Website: home-depot
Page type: account-dashboard
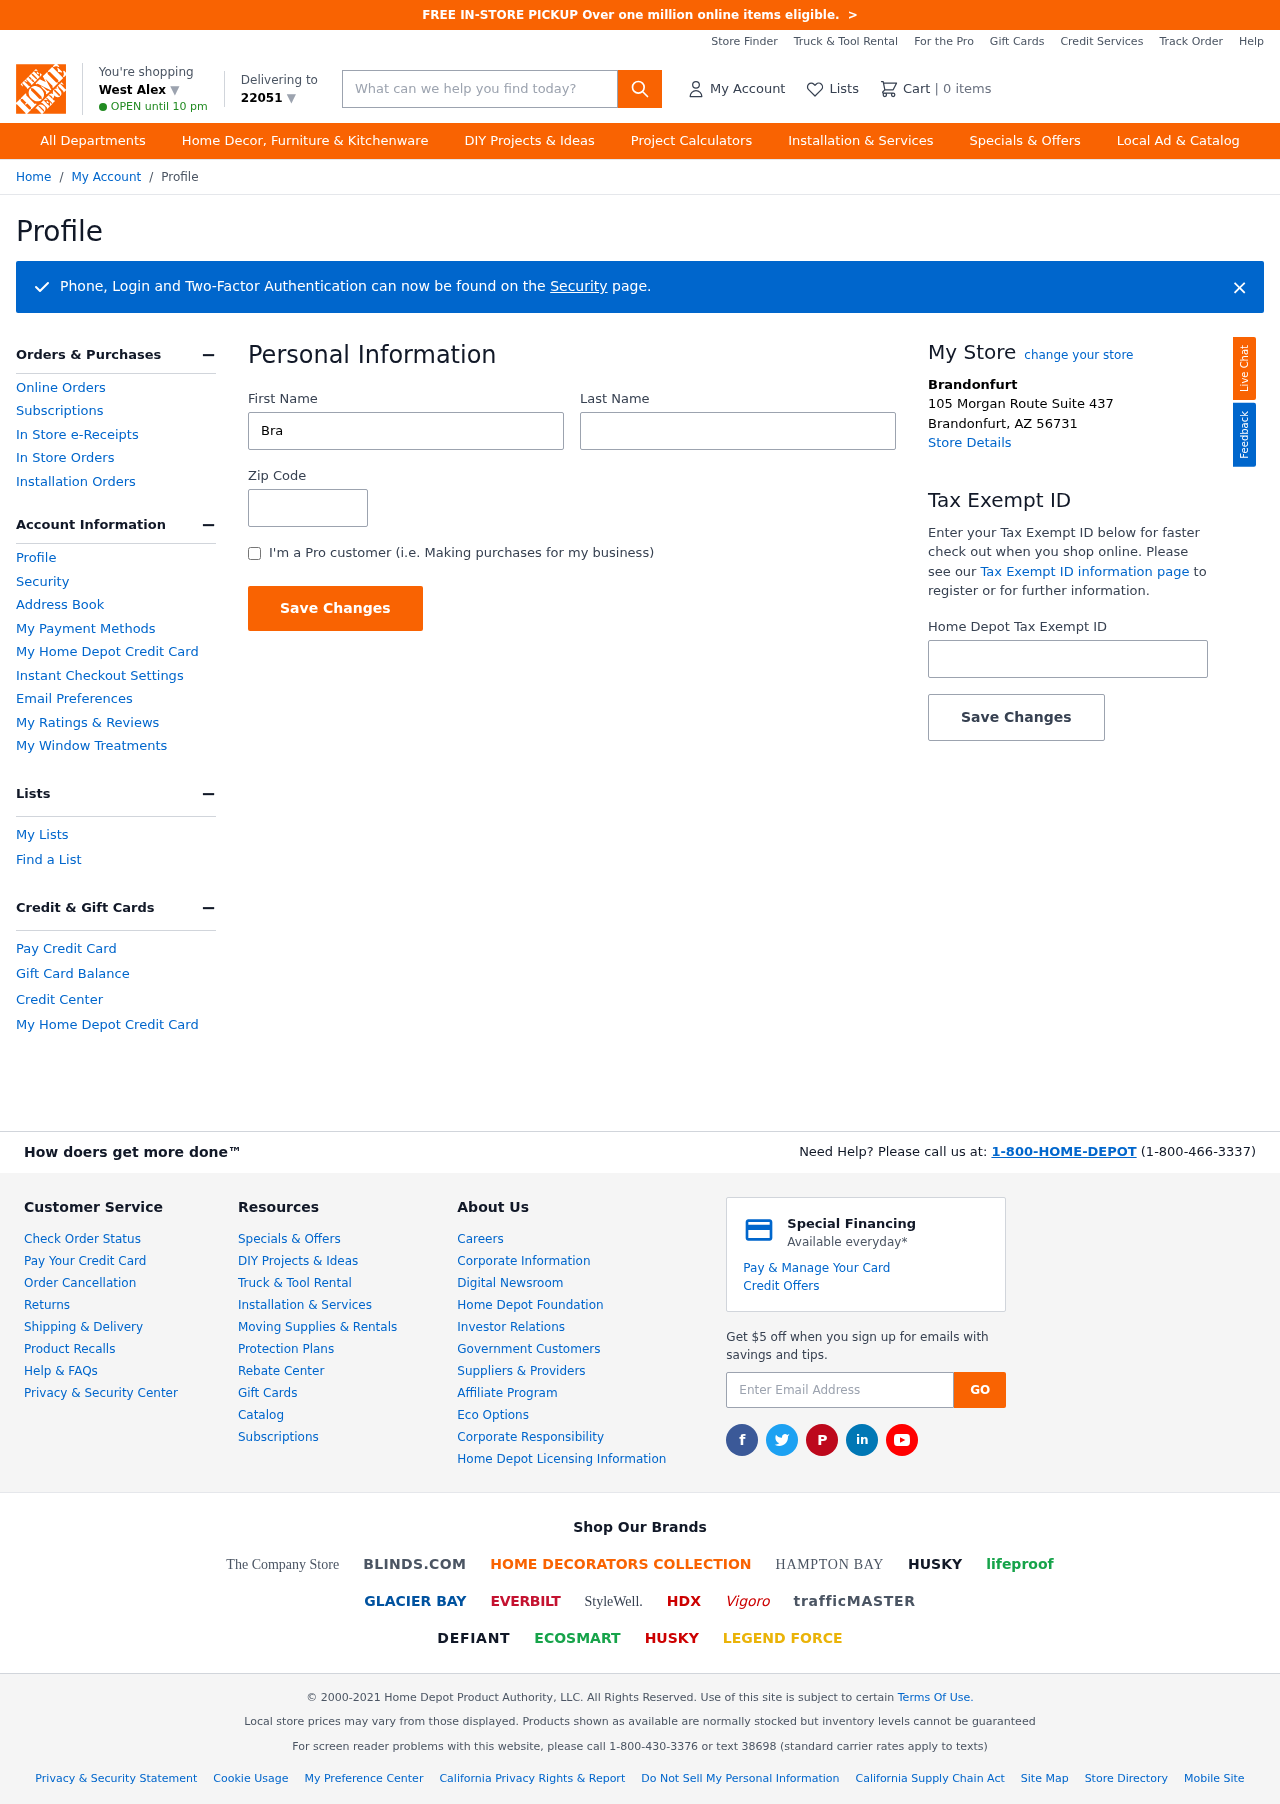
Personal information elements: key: PII_CITY
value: West Alex ▼
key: PII_FIRSTNAME
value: Brandy
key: PII_LASTNAME
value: Sellers
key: PII_LOCATION1_CITY
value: Brandonfurt
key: PII_LOCATION1_CITY_STATE_ZIP
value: Brandonfurt, AZ 56731
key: PII_LOCATION1_STREET
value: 105 Morgan Route Suite 437
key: PII_POSTCODE
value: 22051 ▼
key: PII_POSTCODE
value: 22051
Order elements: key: ORDER_NUM_ITEMS
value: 0
Search elements: key: HEADER_SEARCH
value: What can we help you find today?